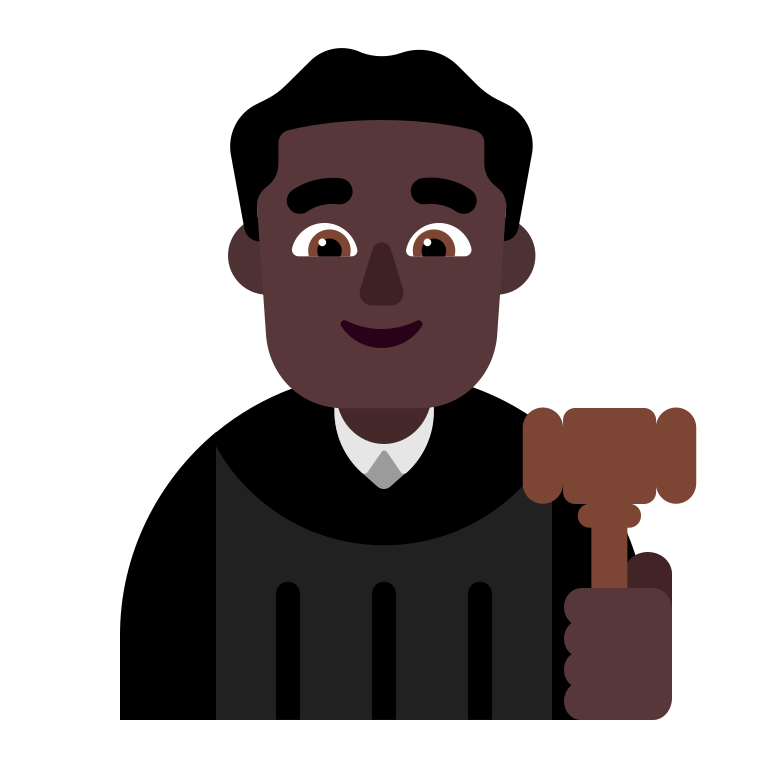
man judge flat dark